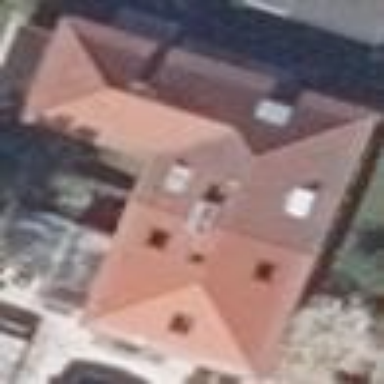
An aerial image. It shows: Semidetached house with hipped roof.